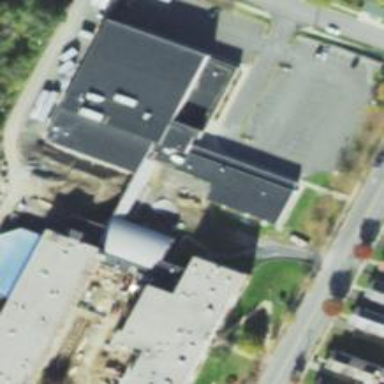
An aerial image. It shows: Community centre building.